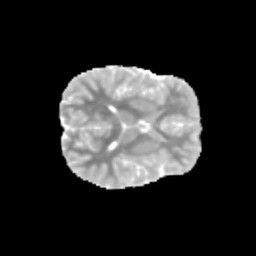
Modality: MD
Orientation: axial
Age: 13
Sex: male
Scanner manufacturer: siemens
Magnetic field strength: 3 T
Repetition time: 3.8 s
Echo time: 0.07 s